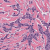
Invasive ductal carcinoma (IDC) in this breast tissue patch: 1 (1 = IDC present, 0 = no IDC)